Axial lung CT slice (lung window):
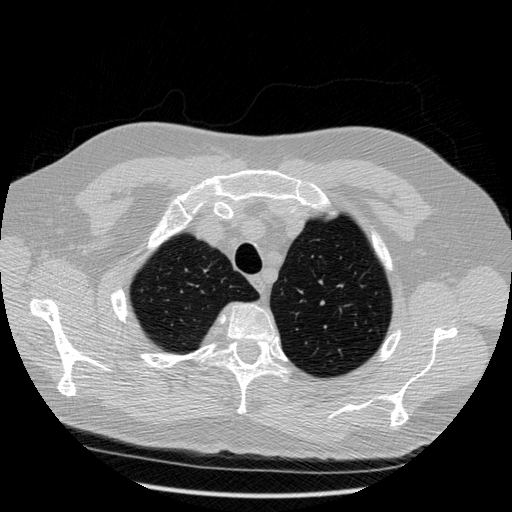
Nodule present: no